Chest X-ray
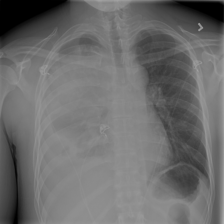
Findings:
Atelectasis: negative
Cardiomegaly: negative
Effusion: negative
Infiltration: negative
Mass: positive
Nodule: negative
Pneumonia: negative
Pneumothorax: negative
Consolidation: negative
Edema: negative
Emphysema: negative
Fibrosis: negative
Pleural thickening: negative
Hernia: negative